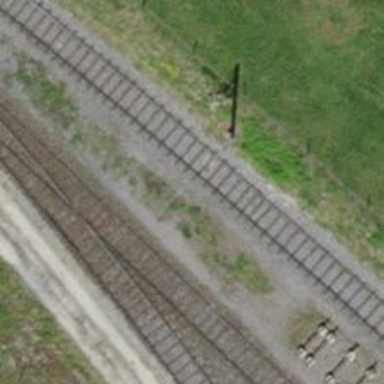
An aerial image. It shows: Railway spur track with electrified contact lines.